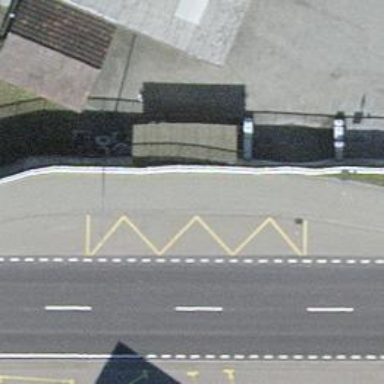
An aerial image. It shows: Bus stop with platform for public transport.